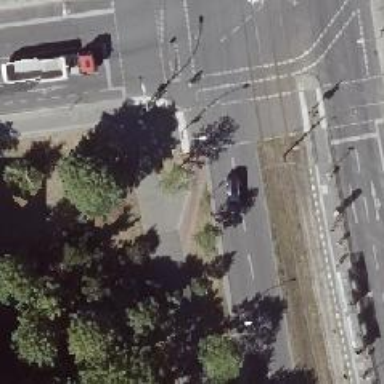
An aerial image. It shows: Sidewalk along the footway.